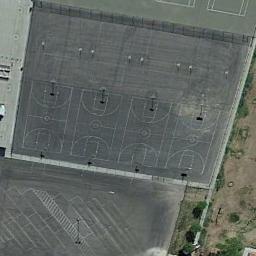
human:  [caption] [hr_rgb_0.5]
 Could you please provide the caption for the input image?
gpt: The basketball courts on the concrete floor are next to the bare lawn .

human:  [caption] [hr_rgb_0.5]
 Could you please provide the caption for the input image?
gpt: There are four basketball courts on the open place .

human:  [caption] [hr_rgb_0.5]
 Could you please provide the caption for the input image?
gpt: Four basketball courts next to two badminton courts and the open area beside .

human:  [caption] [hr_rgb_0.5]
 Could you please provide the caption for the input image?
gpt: There are several basketball courts on the vacant lot .

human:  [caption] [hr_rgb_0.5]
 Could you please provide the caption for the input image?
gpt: An open space is next to four basketball courts .